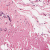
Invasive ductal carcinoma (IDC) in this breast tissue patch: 0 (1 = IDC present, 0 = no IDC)